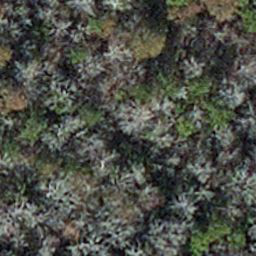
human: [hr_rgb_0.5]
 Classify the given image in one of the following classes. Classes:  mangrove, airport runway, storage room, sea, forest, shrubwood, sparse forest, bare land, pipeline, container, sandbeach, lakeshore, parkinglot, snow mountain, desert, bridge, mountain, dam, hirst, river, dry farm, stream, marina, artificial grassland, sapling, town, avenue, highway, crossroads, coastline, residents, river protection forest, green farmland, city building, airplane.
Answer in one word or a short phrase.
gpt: sapling